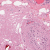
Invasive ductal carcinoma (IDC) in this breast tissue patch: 0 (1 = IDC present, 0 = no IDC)